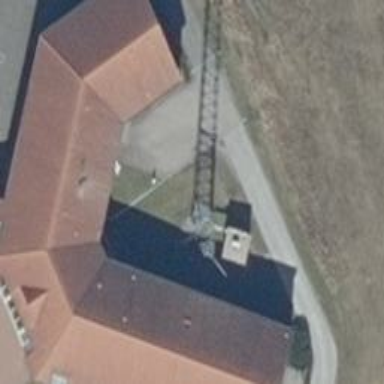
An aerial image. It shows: Communication tower.